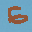
Label: 6